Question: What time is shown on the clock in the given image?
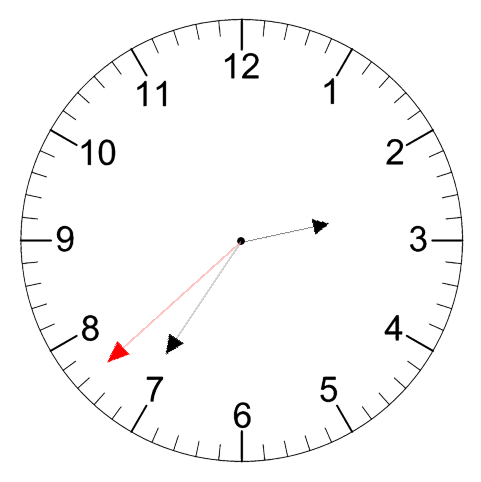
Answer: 02:35:38